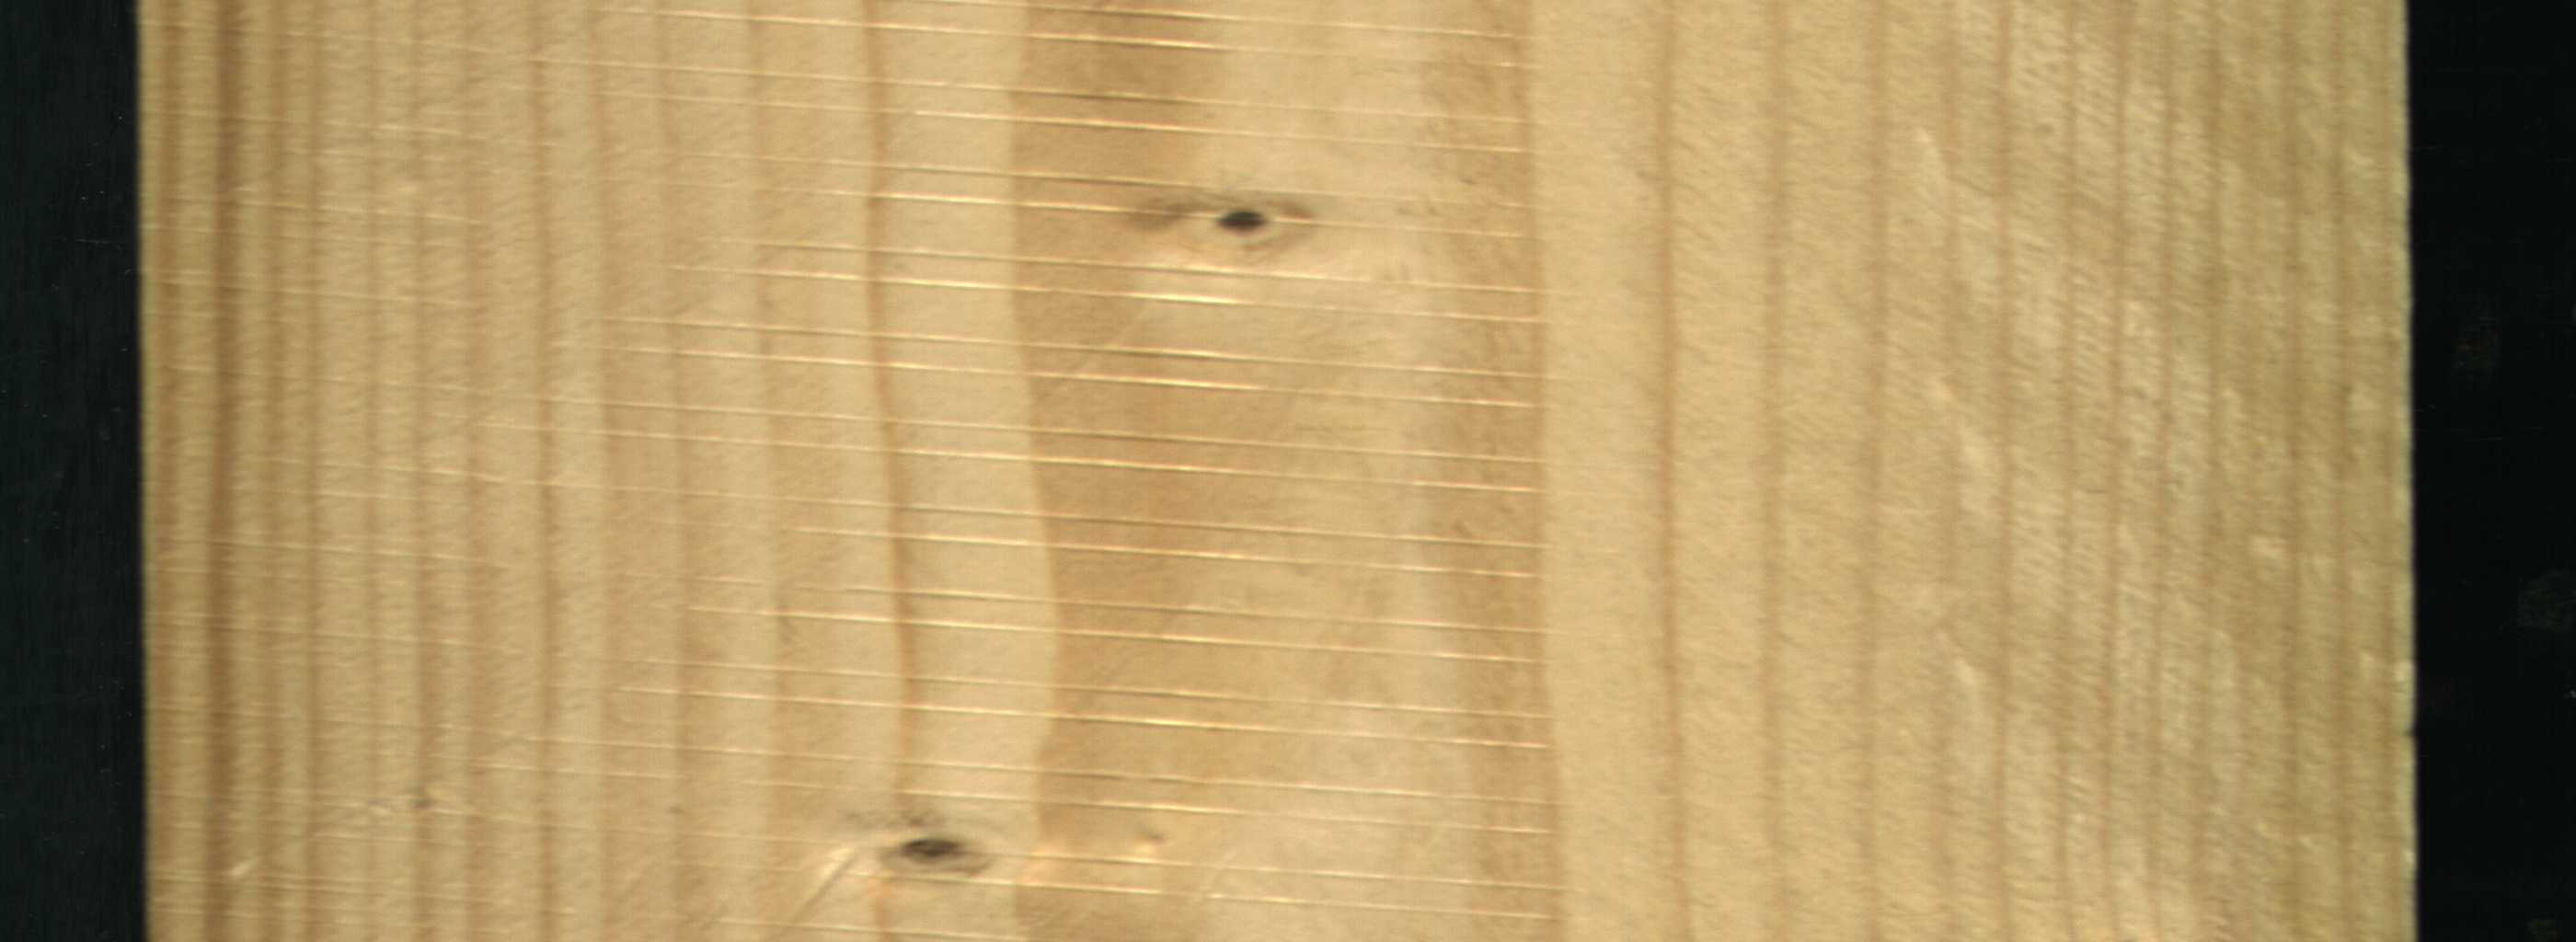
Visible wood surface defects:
Dead_Knot
Live_Knot